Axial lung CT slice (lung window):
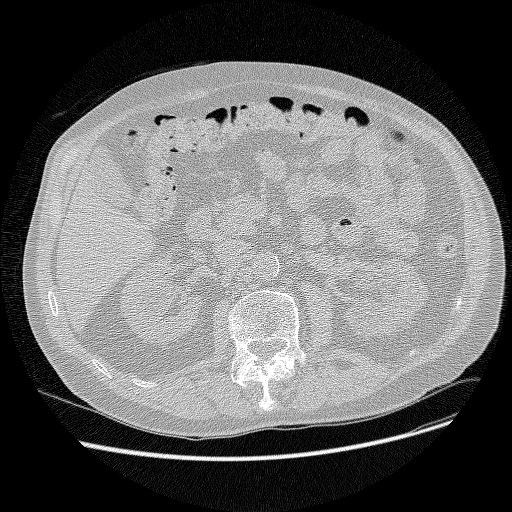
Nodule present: no